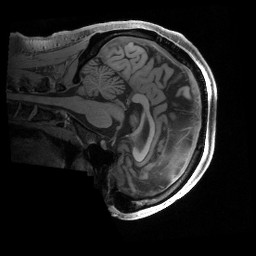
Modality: T1w
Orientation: sagittal
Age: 42
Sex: male
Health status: ill
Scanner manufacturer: siemens
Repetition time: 2.4 s
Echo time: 0.00231 s